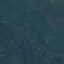
Land use / land cover: Forest